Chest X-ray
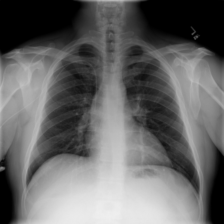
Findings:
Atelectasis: negative
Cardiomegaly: negative
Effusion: negative
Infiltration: negative
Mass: negative
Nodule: negative
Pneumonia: negative
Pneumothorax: negative
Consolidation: negative
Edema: negative
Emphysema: negative
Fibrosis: negative
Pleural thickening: negative
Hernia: negative